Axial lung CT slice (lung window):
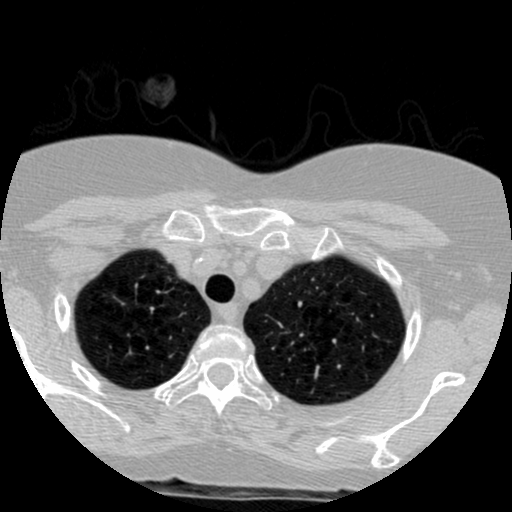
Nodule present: no